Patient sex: F
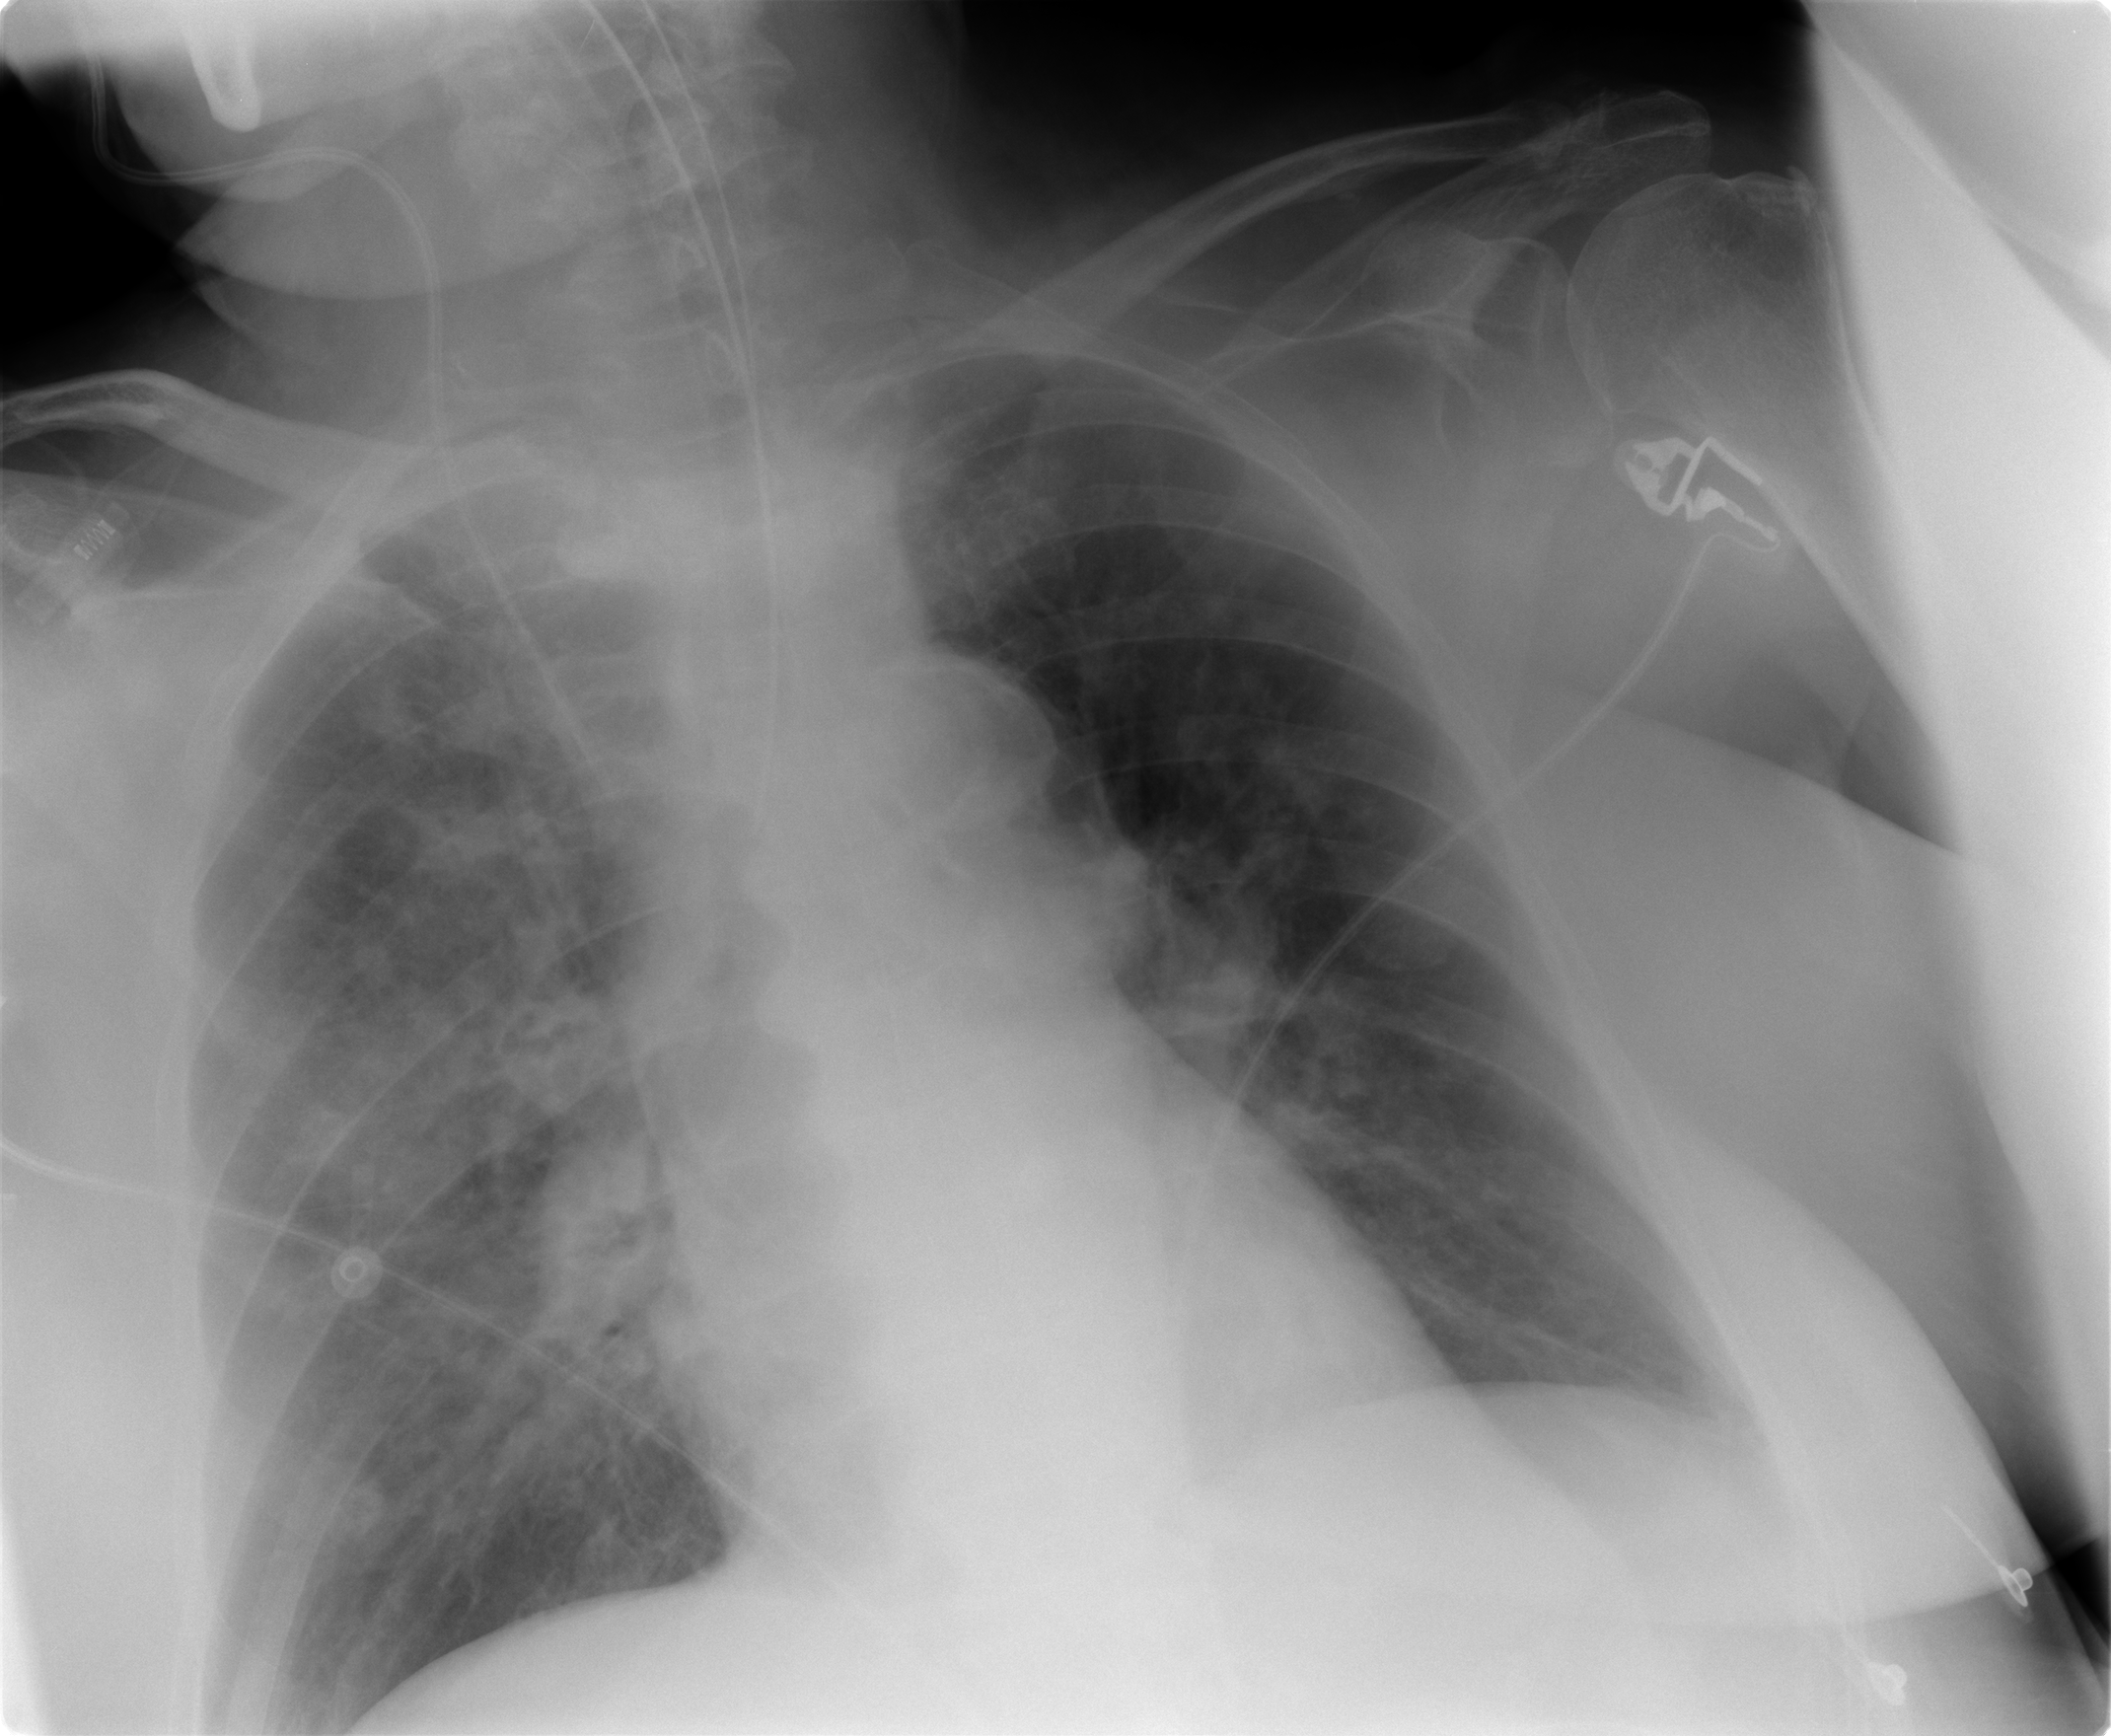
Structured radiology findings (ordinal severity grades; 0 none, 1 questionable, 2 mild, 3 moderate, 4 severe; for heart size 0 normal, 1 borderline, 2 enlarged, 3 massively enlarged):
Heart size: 0
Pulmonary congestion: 0
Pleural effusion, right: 0
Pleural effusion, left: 0
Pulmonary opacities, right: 3
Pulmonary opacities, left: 2
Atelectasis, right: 3
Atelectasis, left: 0